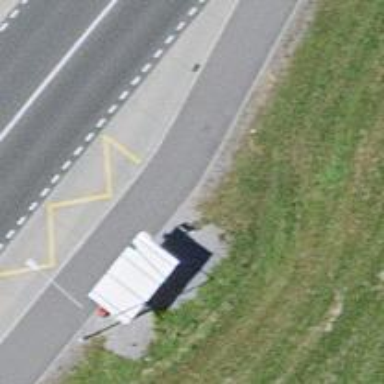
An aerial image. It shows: Asphalt platform for public transport.